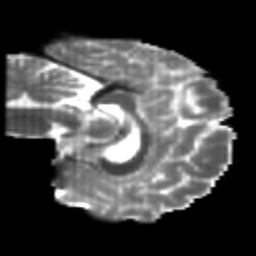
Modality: T2w
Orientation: sagittal
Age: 21
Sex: male
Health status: healthy
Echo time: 0.074 s